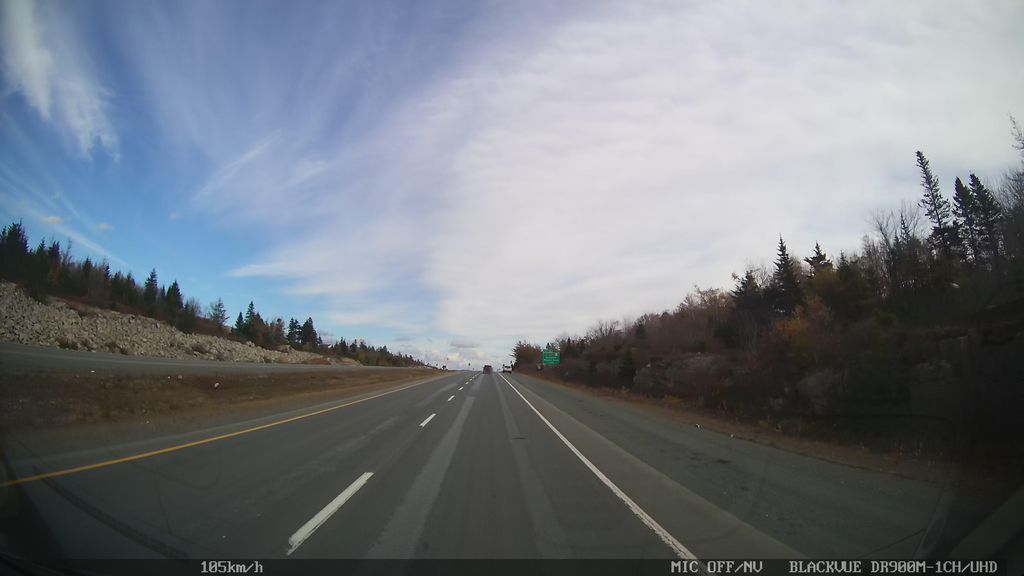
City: halifax